Question: I am currently working on a piece of python turtle code that requires me to randomly place circles within my square. For some reason, they are always placed in a diagonal line and do not get drawn randomly.
'''
import random
import turtle
for i in range(15):
# draws 15 circles and then stops
random_position = random.randint(-80,90)
# allows the computer to pick any number between -80 and 90 as an x or y co-ordinate
pit_x = random_position
pit_y = random_position
pit_radius = 7
# radius of circle
turtle.penup()
turtle.setposition(pit_x, pit_y-pit_radius)
turtle.pendown()
turtle.begin_fill()
turtle.circle(pit_radius)
turtle.end_fill()
turtle.hideturtle()
# the circle is now a black hole
'''
This is how it appears:

How can I fix this?
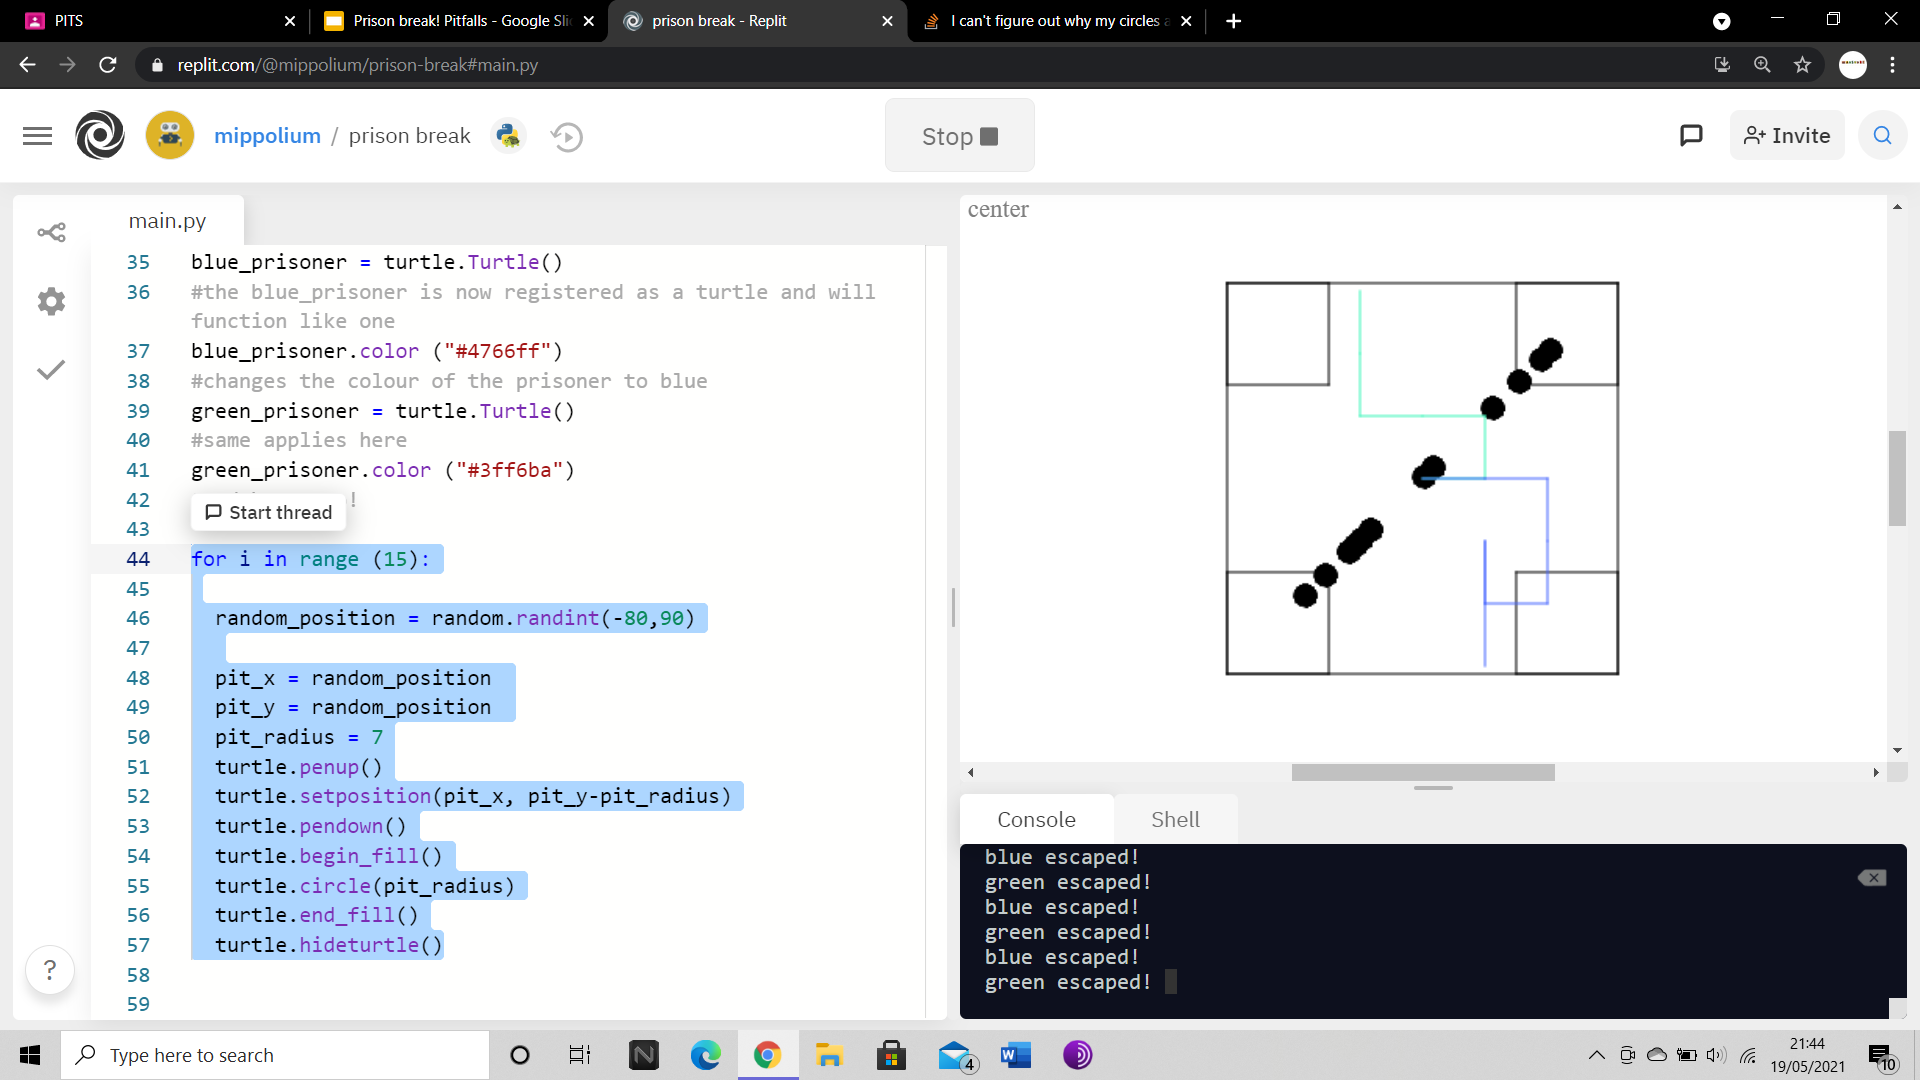
Answer: Maybe use
'''
pit_x = random.randint(-80,90)
pit_y = random.randint(-80,90)
'''
Or if you want a function (I think you wanted to do random_pos for each one)
Just
'''
def randomPitNumber():
return random.randint(-80, 90)
'''
Then
'''
pit_x = randomPitNumber()
pit_y = randomPitNumber()
'''
And remove 'random_position' Variable.
Tip: To help correct answers that some people answer, press the check mark beside it, so you mark it for other people as the right answer.